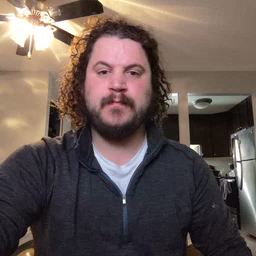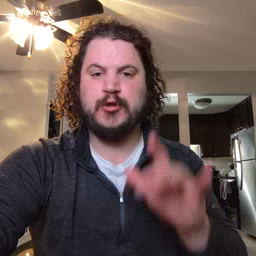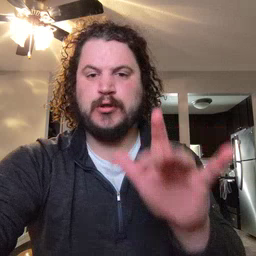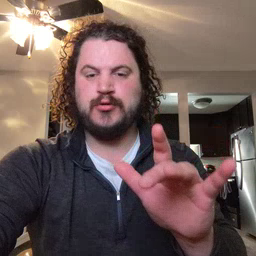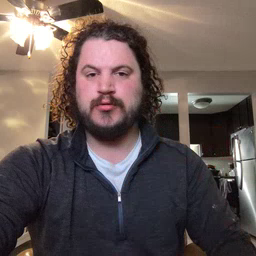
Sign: touch